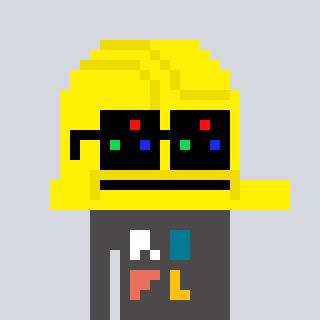
a pixel art character with square black sunglasses, a construction helmet-shaped head and a grayscale-colored body on a cool background